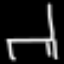
Label: chair